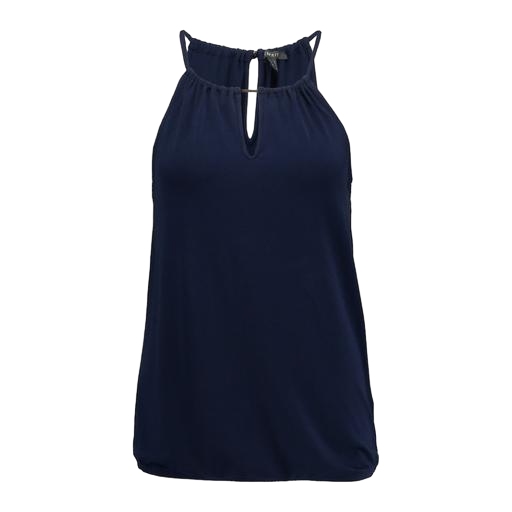
sleeveless keyhole shirt, blue keyhole jersey top, keyhole top, white background